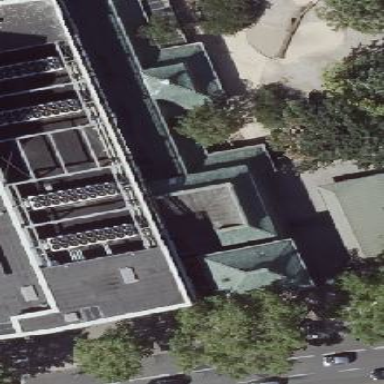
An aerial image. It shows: View of roof of building.